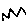
Label: zigzag